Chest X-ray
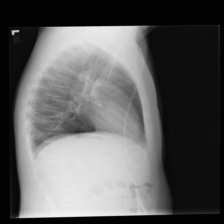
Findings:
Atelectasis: negative
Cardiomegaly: negative
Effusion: negative
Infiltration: negative
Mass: negative
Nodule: negative
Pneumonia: negative
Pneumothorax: negative
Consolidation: negative
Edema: negative
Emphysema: negative
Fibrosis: negative
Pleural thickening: negative
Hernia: negative